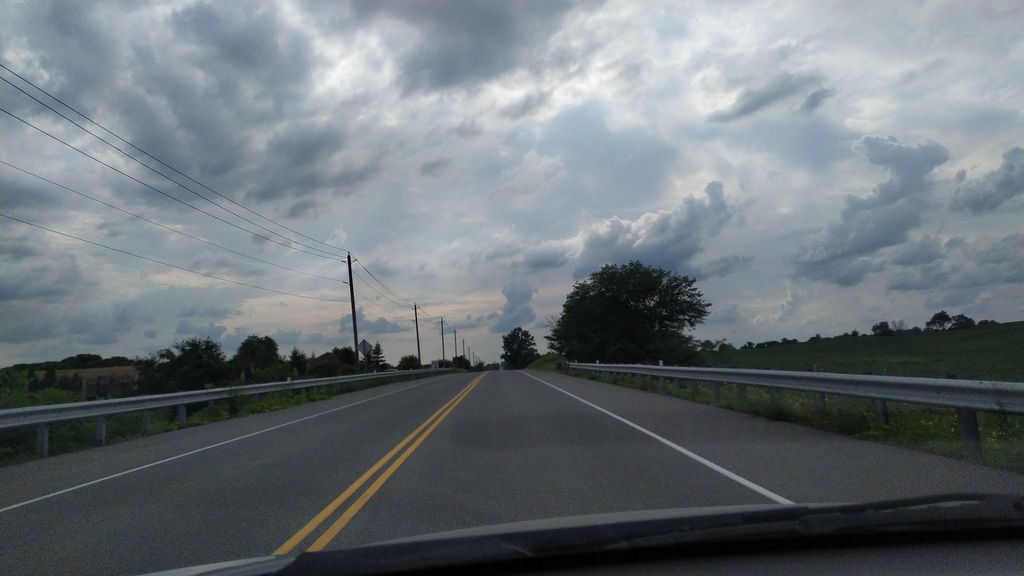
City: kitchener-waterloo